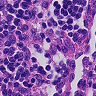
Metastatic tissue present: no